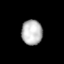
Tissue: lung
Cell type: Endothelial cells
Senescence score: 0.5463
Nuclear area (px): 514
Mean DAPI intensity: 183.243